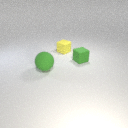
small green rubber cube behind large green rubber sphere